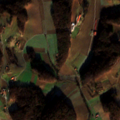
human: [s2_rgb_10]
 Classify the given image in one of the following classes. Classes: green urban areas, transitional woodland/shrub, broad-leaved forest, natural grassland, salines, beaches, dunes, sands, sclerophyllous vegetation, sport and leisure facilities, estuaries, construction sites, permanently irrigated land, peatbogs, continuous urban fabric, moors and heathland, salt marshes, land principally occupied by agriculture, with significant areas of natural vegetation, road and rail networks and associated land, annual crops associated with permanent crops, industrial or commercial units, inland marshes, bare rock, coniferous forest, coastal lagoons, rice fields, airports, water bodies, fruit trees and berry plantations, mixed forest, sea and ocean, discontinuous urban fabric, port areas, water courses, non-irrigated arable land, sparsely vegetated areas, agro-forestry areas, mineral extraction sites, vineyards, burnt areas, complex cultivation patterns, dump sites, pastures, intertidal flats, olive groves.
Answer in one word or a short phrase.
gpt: non-irrigated arable land, complex cultivation patterns, land principally occupied by agriculture, with significant areas of natural vegetation, broad-leaved forest